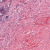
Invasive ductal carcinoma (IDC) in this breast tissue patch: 0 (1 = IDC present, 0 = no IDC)